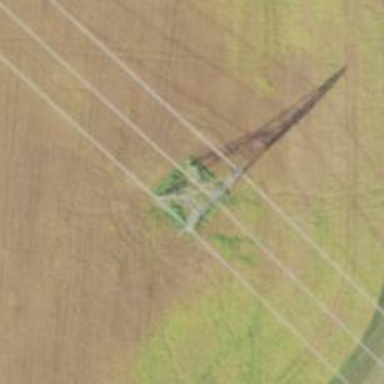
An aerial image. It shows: Lattice structure tower.